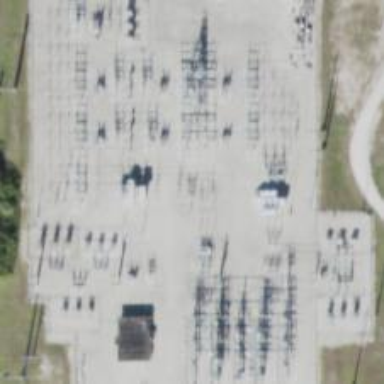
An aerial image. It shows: Switch used for power control.